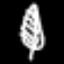
Label: leaf